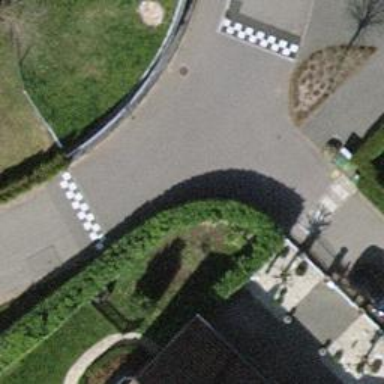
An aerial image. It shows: Residential road with paving stones.